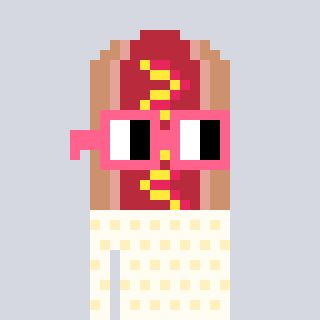
a pixel art character with square pink glasses, a hotdog-shaped head and a grayscale-colored body on a cool background